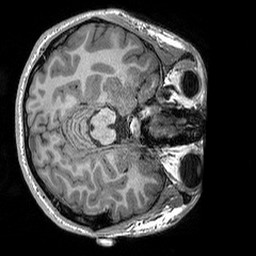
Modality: T1w
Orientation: axial
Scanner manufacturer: siemens
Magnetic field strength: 3 T
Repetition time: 2.3 s
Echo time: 0.00298 s